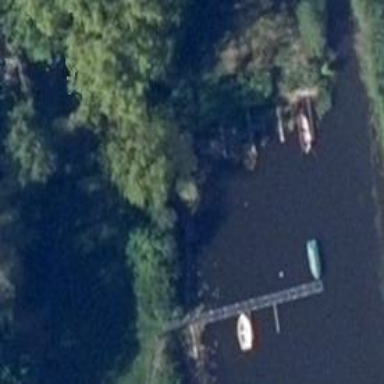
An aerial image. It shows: Man-made pier.